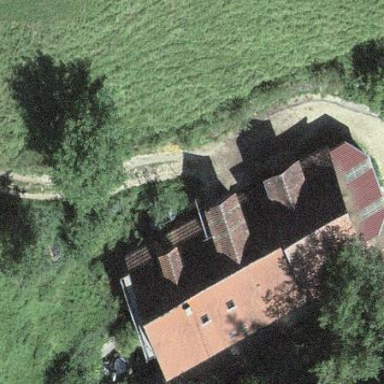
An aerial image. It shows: Farm building.